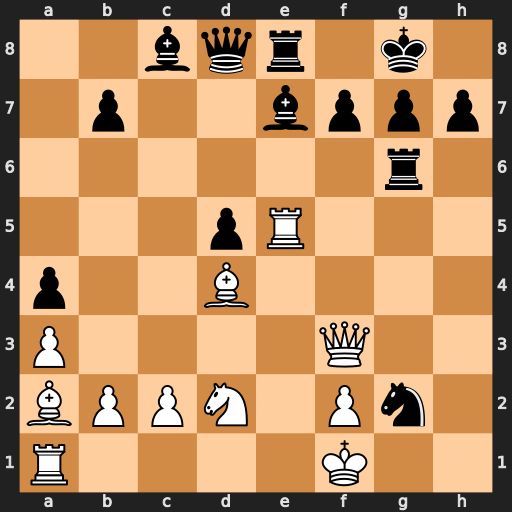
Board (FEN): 2bqr1k1/1p2bppp/6r1/3pR3/p2B4/P4Q2/BPPN1Pn1/R4K2
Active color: w
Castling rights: -
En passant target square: -
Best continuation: Rxd5 Nf4 Rxd8 Bxd8 Bxf7+ Kxf7 Qxf4+